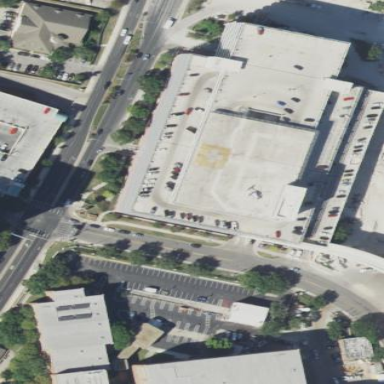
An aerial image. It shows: Helipad on concrete rooftop.